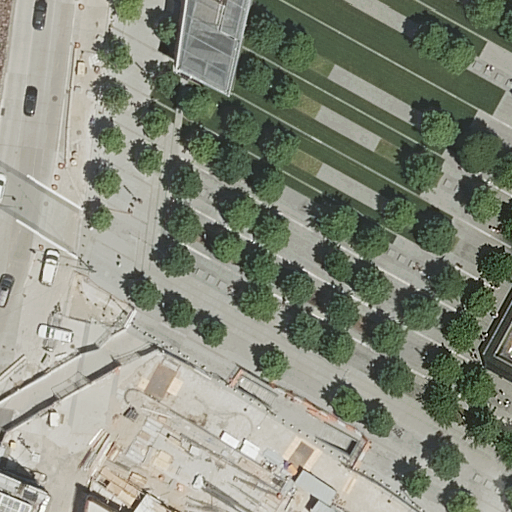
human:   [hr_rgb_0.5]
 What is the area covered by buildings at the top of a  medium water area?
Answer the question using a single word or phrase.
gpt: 0m2

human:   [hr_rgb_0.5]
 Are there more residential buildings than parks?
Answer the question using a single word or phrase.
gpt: no

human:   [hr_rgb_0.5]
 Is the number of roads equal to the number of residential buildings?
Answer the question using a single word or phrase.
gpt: no

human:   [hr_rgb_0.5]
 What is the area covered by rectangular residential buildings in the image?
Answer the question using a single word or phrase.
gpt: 194m2

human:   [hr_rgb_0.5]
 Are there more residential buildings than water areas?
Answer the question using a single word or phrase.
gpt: no

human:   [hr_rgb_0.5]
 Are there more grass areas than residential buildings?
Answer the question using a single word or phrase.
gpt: no

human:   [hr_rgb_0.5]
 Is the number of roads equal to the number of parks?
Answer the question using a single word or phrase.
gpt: no

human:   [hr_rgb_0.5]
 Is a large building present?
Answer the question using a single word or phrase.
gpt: no

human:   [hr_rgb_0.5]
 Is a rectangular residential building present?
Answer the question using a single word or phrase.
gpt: yes

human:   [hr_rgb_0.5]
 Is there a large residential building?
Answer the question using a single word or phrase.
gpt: no

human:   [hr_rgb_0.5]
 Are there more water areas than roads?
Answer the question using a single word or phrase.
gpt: no

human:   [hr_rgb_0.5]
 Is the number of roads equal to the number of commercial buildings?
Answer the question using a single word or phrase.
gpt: no

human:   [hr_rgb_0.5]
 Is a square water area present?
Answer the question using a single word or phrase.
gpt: no

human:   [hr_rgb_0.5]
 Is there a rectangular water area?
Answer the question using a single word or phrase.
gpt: yes

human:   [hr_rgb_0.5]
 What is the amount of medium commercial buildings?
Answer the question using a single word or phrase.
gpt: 0

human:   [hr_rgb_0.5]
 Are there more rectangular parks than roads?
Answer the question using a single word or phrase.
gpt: no

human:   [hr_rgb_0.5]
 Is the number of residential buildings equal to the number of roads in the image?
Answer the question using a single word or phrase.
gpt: no

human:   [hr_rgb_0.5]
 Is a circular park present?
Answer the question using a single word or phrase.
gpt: no

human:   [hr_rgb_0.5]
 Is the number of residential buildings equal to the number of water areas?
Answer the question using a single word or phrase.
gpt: yes

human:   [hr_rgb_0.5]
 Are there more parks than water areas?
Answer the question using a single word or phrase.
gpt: yes

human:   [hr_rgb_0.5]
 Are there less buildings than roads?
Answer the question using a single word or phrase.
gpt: yes

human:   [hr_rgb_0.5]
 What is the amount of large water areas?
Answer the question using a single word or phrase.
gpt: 0

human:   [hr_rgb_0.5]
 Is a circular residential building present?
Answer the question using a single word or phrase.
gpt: no

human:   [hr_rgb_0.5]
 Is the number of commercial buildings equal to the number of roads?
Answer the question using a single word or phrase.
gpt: no

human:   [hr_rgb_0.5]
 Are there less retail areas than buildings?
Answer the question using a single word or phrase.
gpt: no

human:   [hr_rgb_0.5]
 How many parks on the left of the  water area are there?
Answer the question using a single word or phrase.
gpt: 0

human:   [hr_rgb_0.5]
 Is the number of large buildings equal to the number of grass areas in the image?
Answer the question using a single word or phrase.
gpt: no

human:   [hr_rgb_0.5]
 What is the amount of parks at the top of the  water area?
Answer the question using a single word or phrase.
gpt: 0

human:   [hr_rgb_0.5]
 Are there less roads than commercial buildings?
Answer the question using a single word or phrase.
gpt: no

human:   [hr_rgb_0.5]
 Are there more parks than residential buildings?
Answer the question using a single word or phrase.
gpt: yes

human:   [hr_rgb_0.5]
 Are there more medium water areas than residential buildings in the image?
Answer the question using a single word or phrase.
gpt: no

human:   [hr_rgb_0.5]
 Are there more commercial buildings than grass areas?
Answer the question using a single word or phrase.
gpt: no

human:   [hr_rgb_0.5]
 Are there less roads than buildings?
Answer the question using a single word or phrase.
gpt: no

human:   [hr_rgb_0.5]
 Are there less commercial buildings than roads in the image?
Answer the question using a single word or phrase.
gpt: yes

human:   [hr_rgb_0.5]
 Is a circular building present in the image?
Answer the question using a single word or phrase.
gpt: no

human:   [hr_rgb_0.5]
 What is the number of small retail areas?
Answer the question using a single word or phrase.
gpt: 1